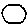
Label: moon